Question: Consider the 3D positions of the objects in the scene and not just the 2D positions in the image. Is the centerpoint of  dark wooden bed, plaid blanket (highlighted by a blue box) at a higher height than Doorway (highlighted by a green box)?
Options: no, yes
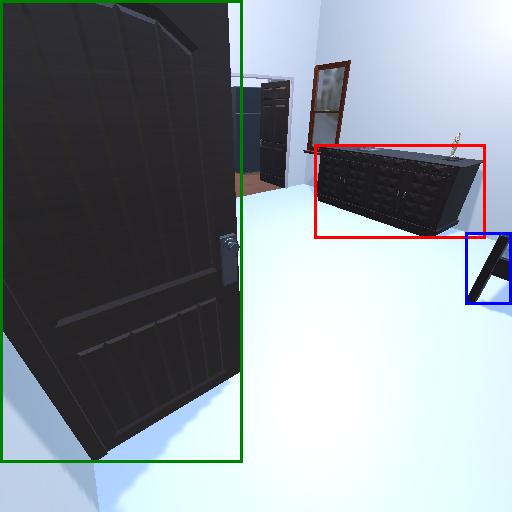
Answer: no